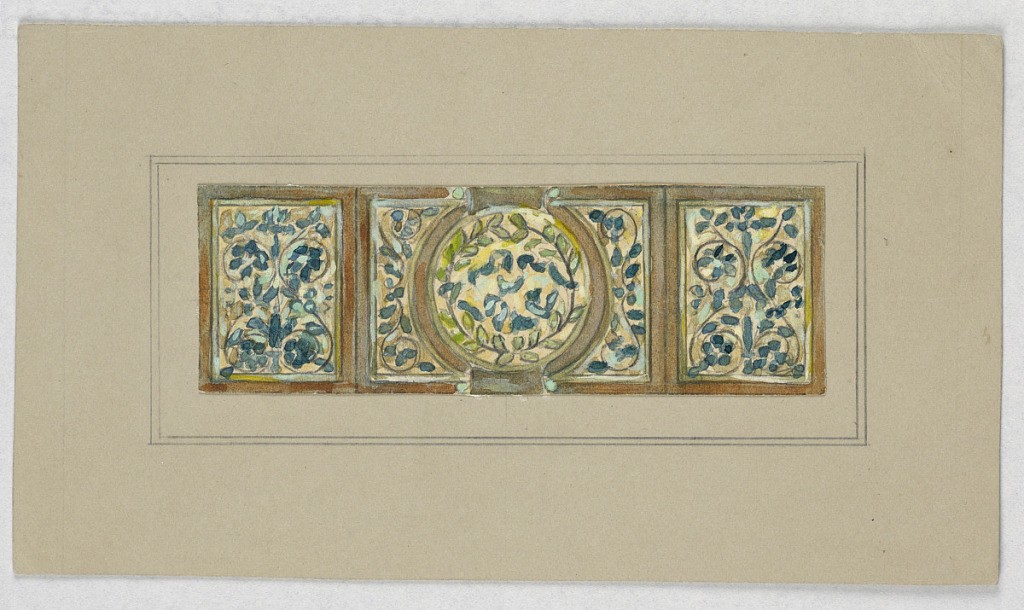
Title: Design for stained glass
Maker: Alice Cordelia Morse, American, 1863–1961
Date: late 19th century
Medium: Brush and gouache, watercolor on paper mounted on tan illustration board
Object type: Drawing
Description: Design with tripartite panels, all containing vines with blue flowers on yellow ground; at center, circular frame with green wreath.